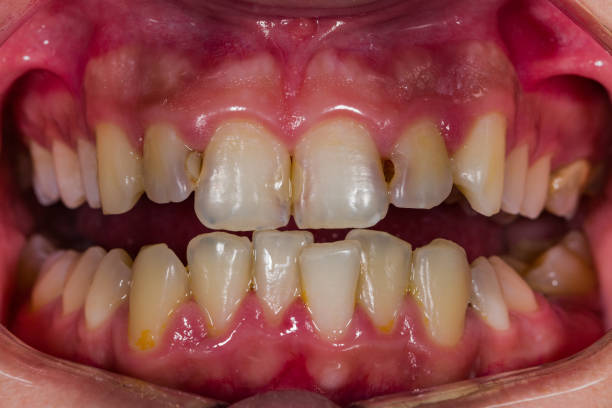
Condition: Gingivitis